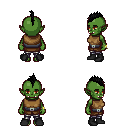
a pixel art fantasy rpg character, female body template, orc, green skin, leather chest armor, metal pants, black mohawk hairstyle, bracelets, black shoes, four views (front, back, left, right), 2x2 character sprite sheet, small pixel art, hard edges, no anti-aliasing